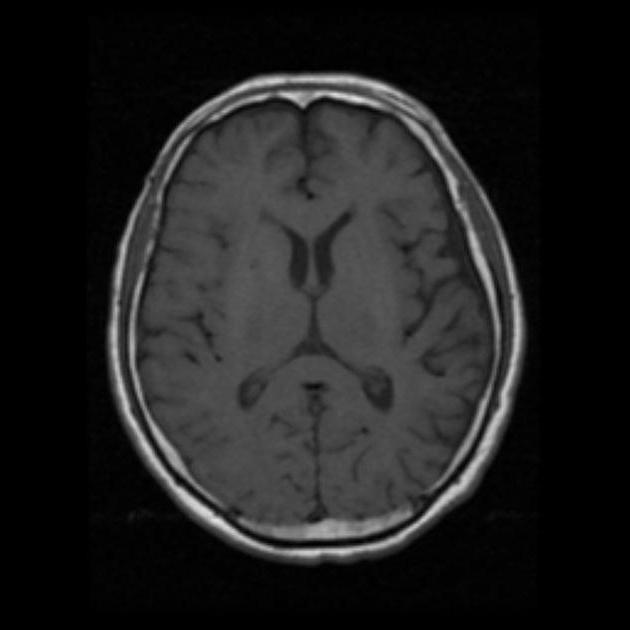
Label: notumor